Question: I am a little bit stuck up. First, I'll post the screenshot and then ask my question.

---
You can see that some ovals are checked. What I did was maintain 2 sets of images and when the user clicks, the the white image becomes the black. Now, I need to collect the answers from this answer sheet and want to know how. I tried a method called 'getImageResource()' but that doesn't exist. Please help me how to go about.
'''
public class QuizActivity extends Activity implements OnClickListener {
/** Called when the activity is first created. */
RelativeLayout r2;
// Global variable(s)
int[][] quizData; // Storing the quiz specifications in an integer array
int[][] questionImages = {
{ R.drawable.a, R.drawable.b, R.drawable.c, R.drawable.d,
R.drawable.e, R.drawable.f, R.drawable.g, R.drawable.h,
R.drawable.i, R.drawable.j },
{ R.drawable.a_checked, R.drawable.b_checked, R.drawable.c_checked,
R.drawable.d_checked, R.drawable.e_checked,
R.drawable.f_checked, R.drawable.g_checked,
R.drawable.h_checked, R.drawable.i_checked,
R.drawable.j_checked },
{ R.drawable.zero, R.drawable.one, R.drawable.two,
R.drawable.three, R.drawable.four, R.drawable.five,
R.drawable.six, R.drawable.seven, R.drawable.eight,
R.drawable.nine, R.drawable.decimal },
{ R.drawable.zero_checked, R.drawable.one_checked,
R.drawable.two_checked, R.drawable.three_checked,
R.drawable.four_checked, R.drawable.five_checked,
R.drawable.six_checked, R.drawable.seven_checked,
R.drawable.eight_checked, R.drawable.nine_checked,
R.drawable.decimal_checked } };
// End
@Override
public void onCreate(Bundle savedInstanceState) {
super.onCreate(savedInstanceState);
setContentView(R.layout.main);
// Beginning of variable declarations
ScrollView s1 = new ScrollView(this);
RelativeLayout r1 = new RelativeLayout(this);
r2 = r1;
File quizSpecs = new File("mnt/sdcard/teacher_1.csv"); // Read the file
BufferedReader csvReader = null;
String line = ""; // Storing each line in a string
StringTokenizer currentLine = null;
int noOfQuestions = 0; // Number of questions in the quiz
int time = 0; // Duration of the quiz
int i = 0, j = 0, k = 0; // Loop variables
int previd = 0;
// End of variable declarations
try {
csvReader = new BufferedReader(new FileReader(quizSpecs));
} catch (Exception e) {
// TODO Auto-generated catch block
e.printStackTrace();
}
try {
line = csvReader.readLine();
} catch (Exception e) {
// TODO Auto-generated catch block
e.printStackTrace();
}
currentLine = new StringTokenizer(line, ",");
noOfQuestions = Integer.parseInt(currentLine.nextToken());
time = Integer.parseInt(currentLine.nextToken());
// System.out.println(noOfQuestions + " " + time);
while (currentLine.hasMoreTokens()) {
currentLine.nextToken();
}
quizData = new int[noOfQuestions][6];
for (i = 0; i < noOfQuestions; i++) {
try {
line = csvReader.readLine();
} catch (Exception e) {
// TODO Auto-generated catch block
e.printStackTrace();
}
currentLine = new StringTokenizer(line, ",");
for (j = 0; j < 6; j++) {
quizData[i][j] = Integer.parseInt(currentLine.nextToken());
// System.out.println(quizData[i][j]);
}
}
try {
csvReader.close();
} catch (Exception e) {
// TODO Auto-generated catch block
e.printStackTrace();
}
for (i = 0; i < noOfQuestions; i++) {
TextView questionNo = new TextView(this);
questionNo.setText(String.valueOf(i + 1));
questionNo.setId(1000 * (i + 1));
questionNo.setTextSize(18);
RelativeLayout.LayoutParams p1 = new RelativeLayout.LayoutParams(
RelativeLayout.LayoutParams.WRAP_CONTENT,
RelativeLayout.LayoutParams.WRAP_CONTENT);
p1.addRule(RelativeLayout.BELOW, previd);
previd = (1000 * (i + 1));
questionNo.setLayoutParams(p1);
r1.addView(questionNo, p1);
switch (quizData[i][1]) {
case 1:
case 2:
for (j = 0; j < quizData[i][2]; j++) {
ImageView option = new ImageView(this);
option.setImageResource(questionImages[0][j]);
option.setId((1000 * (i + 1)) + j + 1);
option.setOnClickListener(this);
/*
* if (j >= quizData[i][2]) {
* option.setVisibility(View.INVISIBLE);
* option.setEnabled(false); }
*/
RelativeLayout.LayoutParams params = new RelativeLayout.LayoutParams(
RelativeLayout.LayoutParams.WRAP_CONTENT,
RelativeLayout.LayoutParams.WRAP_CONTENT);
params.addRule(RelativeLayout.BELOW, ((1000 * i) + 1));
params.addRule(RelativeLayout.RIGHT_OF,
((1000 * (i + 1)) + j));
previd = ((1000 * (i + 1)) + j);
option.setLayoutParams(params);
r1.addView(option, params);
}
break;
case 3:
for (j = 0; j < (quizData[i][3] == 0 ? quizData[i][2]
+ quizData[i][3] : quizData[i][2] + quizData[i][3] + 1); j++) {
for (k = 10; k > -1; k--) {
ImageView num = new ImageView(this);
num.setImageResource(questionImages[2][10 - k]);
num.setId((1000 * (i + 1)) + (100 * j) + k + 1);
num.setOnClickListener(this);
RelativeLayout.LayoutParams params = new RelativeLayout.LayoutParams(
RelativeLayout.LayoutParams.WRAP_CONTENT,
RelativeLayout.LayoutParams.WRAP_CONTENT);
if (j == 0) {
params.addRule(RelativeLayout.RIGHT_OF,
(1000 * (i + 1)));
} else {
params.addRule(RelativeLayout.RIGHT_OF,
(1000 * (i + 1)) + (100 * (j - 1)) + k + 1);
}
if (k == 10) {
params.addRule(RelativeLayout.BELOW, (1000 * i) + 1);
} else {
params.addRule(RelativeLayout.BELOW,
((1000 * (i + 1)) + (100 * j) + k + 2));
}
num.setLayoutParams(params);
r1.addView(num, params);
}
}
previd = (1000 * (i + 1)) + 1;
break;
case 4:
case 5:
for (j = quizData[i][2] - 1; j > -1; j--) {
for (k = 0; k < quizData[i][3]; k++) {
ImageView match = new ImageView(this);
match.setImageResource(questionImages[0][k]);
match.setId((1000 * (i + 1)) + (100 * j) + k + 1);
match.setOnClickListener(this);
RelativeLayout.LayoutParams params = new RelativeLayout.LayoutParams(
RelativeLayout.LayoutParams.WRAP_CONTENT,
RelativeLayout.LayoutParams.WRAP_CONTENT);
if (k == 0) {
params.addRule(RelativeLayout.RIGHT_OF,
(1000 * (i + 1)));
} else {
params.addRule(RelativeLayout.RIGHT_OF,
(1000 * (i + 1)) + (100 * j) + k);
}
if (j == quizData[i][2] - 1) {
params.addRule(RelativeLayout.BELOW, (1000 * i) + 1);
} else {
params.addRule(RelativeLayout.BELOW,
(1000 * (i + 1)) + (100 * (j + 1)) + k + 1);
}
match.setLayoutParams(params);
r1.addView(match, params);
}
}
previd = (1000 * (i + 1)) + 1;
break;
}
}
s1.addView(r1, new LayoutParams(LayoutParams.FILL_PARENT,
LayoutParams.FILL_PARENT));
this.setContentView(s1);
}
public void onClick(View v) {
// TODO Auto-generated method stub
// Beginning of variable declarations
int clickedButton = v.getId();
int questionNo = clickedButton / 1000; // Finding the question number
int i = 0; // Loop variable
int rowNo = (clickedButton / 100) % 10;
// System.out.println(questionNo);
// System.out.println(quizData[questionNo - 1][1]);
switch (quizData[questionNo - 1][1]) {
case 1:
for (i = 0; i < quizData[questionNo - 1][2]; i++) {
ImageView option = new ImageView(this);
option.setImageResource(questionImages[0][i]);
option.setId((1000 * questionNo) + i + 1);
option.setOnClickListener(this);
/*
* if (i >= quizData[questionNo - 1][2]) {
* option.setVisibility(View.INVISIBLE);
* option.setEnabled(false); }
*/
RelativeLayout.LayoutParams params = new RelativeLayout.LayoutParams(
RelativeLayout.LayoutParams.WRAP_CONTENT,
RelativeLayout.LayoutParams.WRAP_CONTENT);
params.addRule(RelativeLayout.BELOW,
((1000 * (questionNo - 1)) + 1));
params.addRule(RelativeLayout.RIGHT_OF,
((1000 * questionNo) + i));
option.setLayoutParams(params);
r2.addView(option, params);
}
ImageView option = new ImageView(this);
option.setImageResource(questionImages[1][(clickedButton % 10) - 1]);
option.setId((1000 * questionNo) + (clickedButton % 10));
option.setOnClickListener(this);
RelativeLayout.LayoutParams params = new RelativeLayout.LayoutParams(
RelativeLayout.LayoutParams.WRAP_CONTENT,
RelativeLayout.LayoutParams.WRAP_CONTENT);
params.addRule(RelativeLayout.BELOW,
((1000 * (questionNo - 1)) + 1));
params.addRule(RelativeLayout.RIGHT_OF, ((1000 * questionNo)
+ (clickedButton % 10) - 1));
option.setLayoutParams(params);
r2.addView(option, params);
break;
case 2:
ImageView checked = new ImageView(this);
checked.setImageResource(questionImages[1][(clickedButton % 10) - 1]);
checked.setId((1000 * questionNo) + (clickedButton % 10));
checked.setOnClickListener(this);
RelativeLayout.LayoutParams params_checked = new RelativeLayout.LayoutParams(
RelativeLayout.LayoutParams.WRAP_CONTENT,
RelativeLayout.LayoutParams.WRAP_CONTENT);
params_checked.addRule(RelativeLayout.BELOW,
((1000 * (questionNo - 1)) + 1));
params_checked.addRule(RelativeLayout.RIGHT_OF,
((1000 * questionNo) + (clickedButton % 10) - 1));
checked.setLayoutParams(params_checked);
r2.addView(checked, params_checked);
break;
case 3:
for (i = 10; i > -1; i--) {
ImageView num = new ImageView(this);
num.setImageResource(questionImages[2][10 - i]);
num.setId((1000 * questionNo) + (100 * rowNo) + i + 1);
num.setOnClickListener(this);
RelativeLayout.LayoutParams params_num = new RelativeLayout.LayoutParams(
RelativeLayout.LayoutParams.WRAP_CONTENT,
RelativeLayout.LayoutParams.WRAP_CONTENT);
if (rowNo == 0) {
params_num.addRule(RelativeLayout.RIGHT_OF,
(1000 * questionNo));
} else {
params_num.addRule(RelativeLayout.RIGHT_OF,
(1000 * questionNo) + (100 * (rowNo - 1)) + i + 1);
}
if (i == 10) {
params_num.addRule(RelativeLayout.BELOW,
(1000 * (questionNo - 1)) + 1);
} else {
params_num.addRule(RelativeLayout.BELOW,
((1000 * questionNo) + (100 * rowNo) + i + 2));
}
num.setLayoutParams(params_num);
r2.addView(num, params_num);
}
ImageView num = new ImageView(this);
num.setImageResource(questionImages[3][11 - (clickedButton % 100)]);
num.setId((1000 * questionNo) + (100 * rowNo)
+ (clickedButton % 100));
num.setOnClickListener(this);
RelativeLayout.LayoutParams params_num = new RelativeLayout.LayoutParams(
RelativeLayout.LayoutParams.WRAP_CONTENT,
RelativeLayout.LayoutParams.WRAP_CONTENT);
if (rowNo == 0) {
params_num
.addRule(RelativeLayout.RIGHT_OF, (1000 * questionNo));
} else {
params_num.addRule(RelativeLayout.RIGHT_OF, (1000 * questionNo)
+ (100 * (rowNo - 1)) + (clickedButton % 100));
}
if (((clickedButton % 100) - 1) == 10) {
params_num.addRule(RelativeLayout.BELOW,
(1000 * (questionNo - 1)) + 1);
} else {
params_num.addRule(RelativeLayout.BELOW, ((1000 * questionNo)
+ (100 * rowNo) + (clickedButton % 100) + 1));
}
num.setLayoutParams(params_num);
r2.addView(num, params_num);
break;
case 4:
for (i = 0; i < quizData[questionNo - 1][3]; i++) {
ImageView match = new ImageView(this);
match.setImageResource(questionImages[0][i]);
match.setId((1000 * questionNo) + (100 * rowNo) + i + 1);
match.setOnClickListener(this);
RelativeLayout.LayoutParams params_match = new RelativeLayout.LayoutParams(
RelativeLayout.LayoutParams.WRAP_CONTENT,
RelativeLayout.LayoutParams.WRAP_CONTENT);
if (i == 0) {
params_match.addRule(RelativeLayout.RIGHT_OF,
(1000 * questionNo));
} else {
params_match.addRule(RelativeLayout.RIGHT_OF,
(1000 * questionNo) + (100 * rowNo) + i);
}
if (rowNo == quizData[questionNo - 1][2] - 1) {
params_match.addRule(RelativeLayout.BELOW,
(1000 * (questionNo - 1)) + 1);
} else {
params_match.addRule(RelativeLayout.BELOW,
(1000 * questionNo) + (100 * (rowNo + 1)) + i + 1);
}
match.setLayoutParams(params_match);
r2.addView(match, params_match);
}
ImageView match = new ImageView(this);
match.setImageResource(questionImages[1][(clickedButton % 10) - 1]);
match.setId((1000 * questionNo) + (100 * rowNo)
+ (clickedButton % 10));
match.setOnClickListener(this);
RelativeLayout.LayoutParams params_match = new RelativeLayout.LayoutParams(
RelativeLayout.LayoutParams.WRAP_CONTENT,
RelativeLayout.LayoutParams.WRAP_CONTENT);
if (((clickedButton % 10) - 1) == 0) {
params_match.addRule(RelativeLayout.RIGHT_OF,
(1000 * questionNo));
} else {
params_match.addRule(RelativeLayout.RIGHT_OF,
(1000 * questionNo) + (100 * rowNo)
+ (clickedButton % 10) - 1);
}
if (rowNo == quizData[questionNo - 1][2] - 1) {
params_match.addRule(RelativeLayout.BELOW,
(1000 * (questionNo - 1)) + 1);
} else {
params_match.addRule(RelativeLayout.BELOW,
(1000 * (questionNo)) + (100 * (rowNo + 1))
+ (clickedButton % 10));
}
match.setLayoutParams(params_match);
r2.addView(match, params_match);
break;
case 5:
ImageView match_checked = new ImageView(this);
match_checked
.setImageResource(questionImages[1][(clickedButton % 10) - 1]);
match_checked.setId((1000 * questionNo) + (100 * rowNo)
+ (clickedButton % 10));
match_checked.setOnClickListener(this);
RelativeLayout.LayoutParams params_mc = new RelativeLayout.LayoutParams(
RelativeLayout.LayoutParams.WRAP_CONTENT,
RelativeLayout.LayoutParams.WRAP_CONTENT);
if (((clickedButton % 10) - 1) == 0) {
params_mc.addRule(RelativeLayout.RIGHT_OF, 1000 * questionNo);
} else {
params_mc.addRule(RelativeLayout.RIGHT_OF, (1000 * questionNo)
+ (100 * rowNo) + (clickedButton % 10) - 1);
}
if (rowNo == quizData[questionNo - 1][2] - 1) {
params_mc.addRule(RelativeLayout.BELOW,
(1000 * (questionNo - 1)) + 1);
} else {
params_mc.addRule(RelativeLayout.BELOW, (1000 * (questionNo))
+ (100 * (rowNo + 1)) + (clickedButton % 10));
}
match_checked.setLayoutParams(params_mc);
r2.addView(match_checked, params_mc);
System.out.println(match_checked.getDrawable());
break;
}
}
}
'''
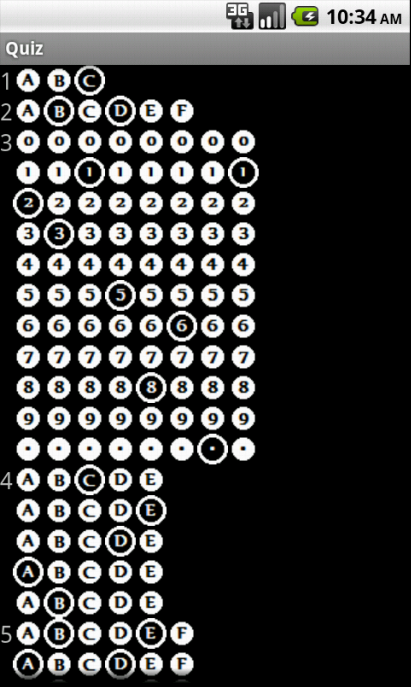
Answer: Instead of tracking the image that is currently being used, you should instead think of the problem in terms of a . The Data Model holds the state of the application. It looks to me like what you have is a set of questions, each question has different possible answers,and then there are the selected answer/answers. If you model the data out appropriate you can apply whatever kind of View logic you want for the state of the model. This is straight out of an MVC (Model View Controller) paradigm.
I doubt your application as it is now will scale at all and thus you should define some kind of Model, which could easily just be done with a few classes (Question class, Answer class) and you can define the relationships a few different ways. From there you would simply write out the View based on what the current state of the model is.. In android this is done with <URL>, however you could just listen for clicks and make the changes directly in the onclick listeners instead of going the full distance of having an observer.
This obviously isn't something you could likely do in an hour or two unless you were real familiar with all these things but IMO it would make your application much cleaner, easier to debug, and easier to test and more robust.